Question: I have created a simple Console application. I moved all my class files into a separate project because it is shared between this and a Asp.Net MVC application. I add the library fine. I add a reference to the project just fine. Everything looks good until it compiles, then it suddenly can't find the referenced namespace of the project. If I remove the using statement and add it back in the auto complete works fine and sees the project. It's only when building that it gives an error.

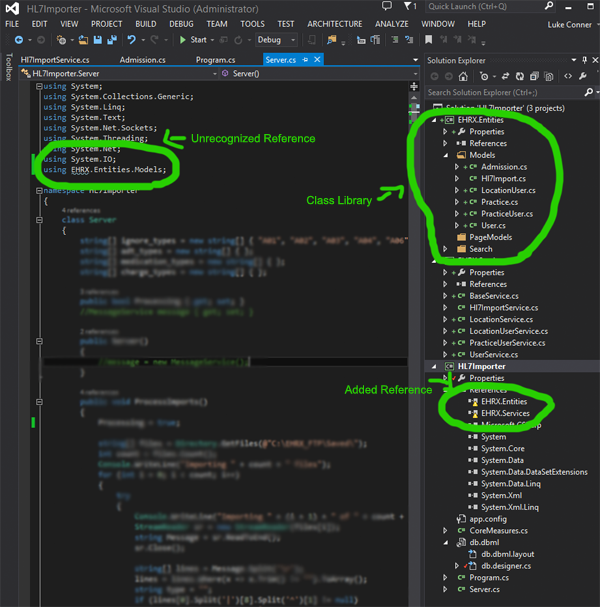
Answer: At first sight it looks like you're not doing anything wrong. In the past, I've had issues similar to this and the main causes were...
1. Both projects are targeting a different version of the .NET Framework. It can easily be changed from the project's Properties page
2. There are compilation errors on the referenced assembly (class library in this case)
3. The referenced assembly has some missing dependencies. It could be some like a reference to the System.Web assembly or System.Web.MVC, etc